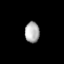
Tissue: lung
Cell type: Others
Senescence score: 0.202
Nuclear area (px): 297
Mean DAPI intensity: 173.512